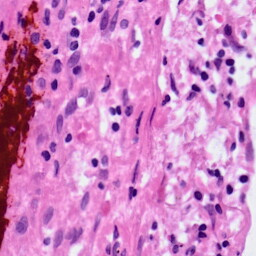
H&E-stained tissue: Lung